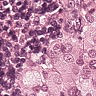
Metastatic tissue present: yes